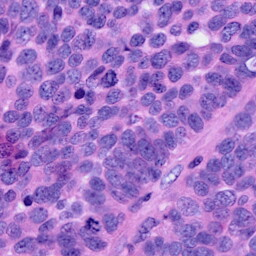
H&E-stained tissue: Ovarian